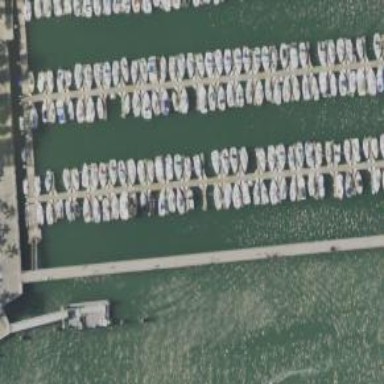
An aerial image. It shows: Man-made pier.